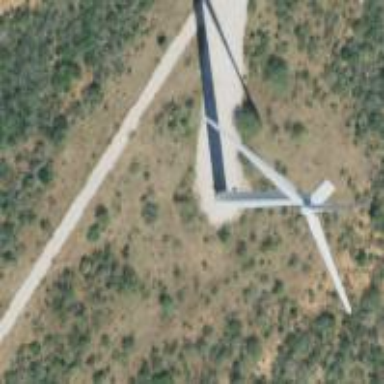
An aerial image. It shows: Wind generator powered by horizontal axis wind turbine.